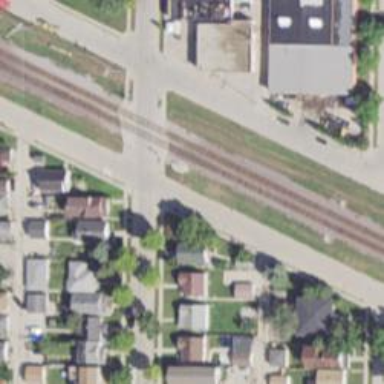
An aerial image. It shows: Crossing for the railway.